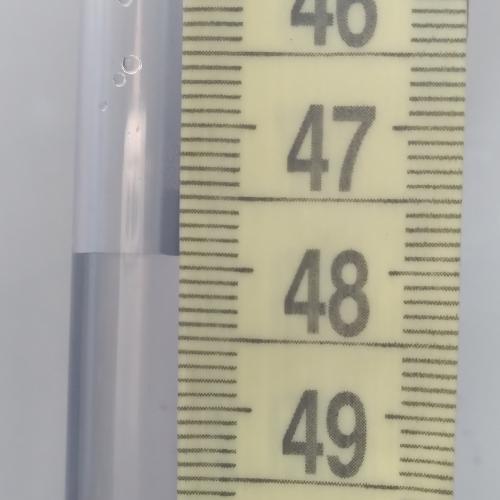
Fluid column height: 47.9 cm